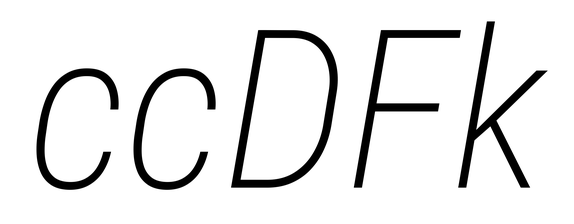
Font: Roboto-Italic_Condensed_ExtraLight_Italic